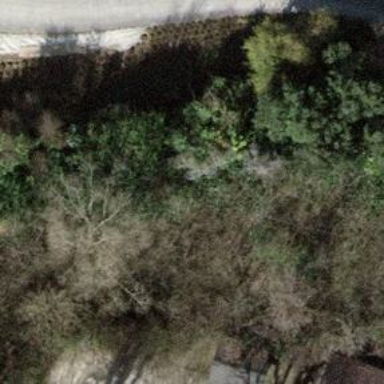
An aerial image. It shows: Fence is in the image.